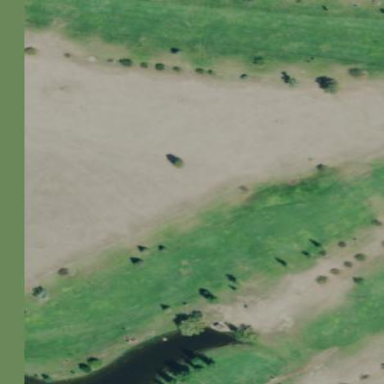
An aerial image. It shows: Grassy area designated for driving range golf.